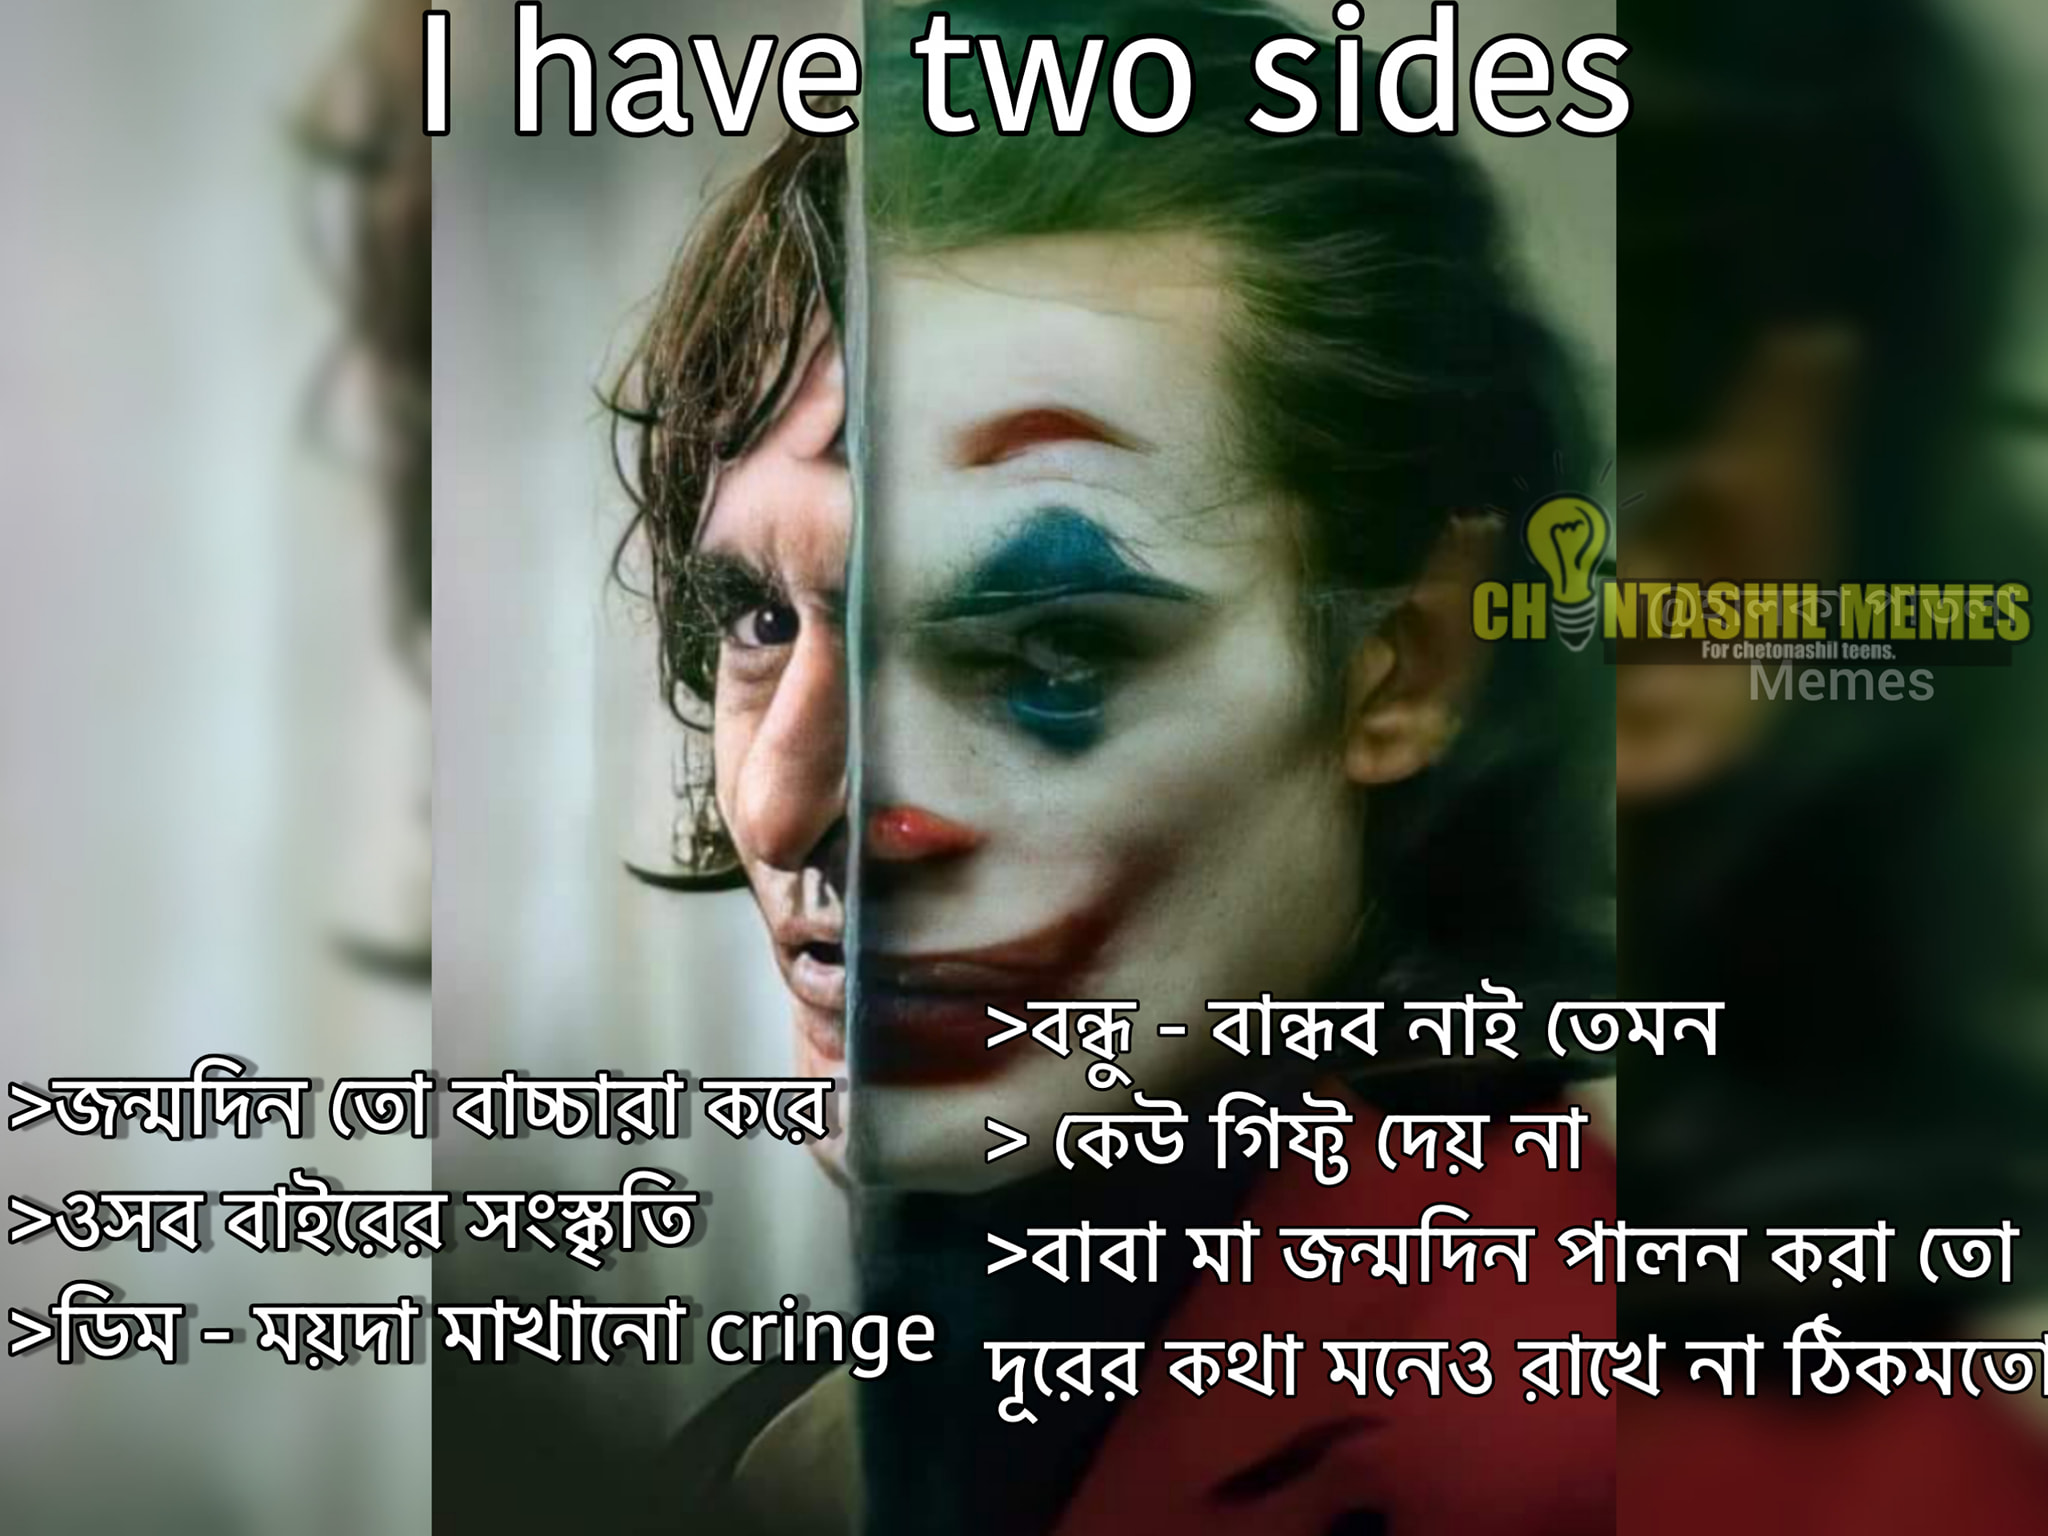
Caption: I have two sides    >জন্মদিনে তো বাচ্চারা করে  >ওসব বাইরের সংস্কৃতি   > ডিম - ময়দা মাখানো cringe   > বন্ধু - বান্ধব নাই তেমন  > কেউ গিফট দেয় না  > বাবা মা জন্মদিন পালন করা তো দূরের কথা মনেও রাখে না ঠিকমতো
Label: non-hate